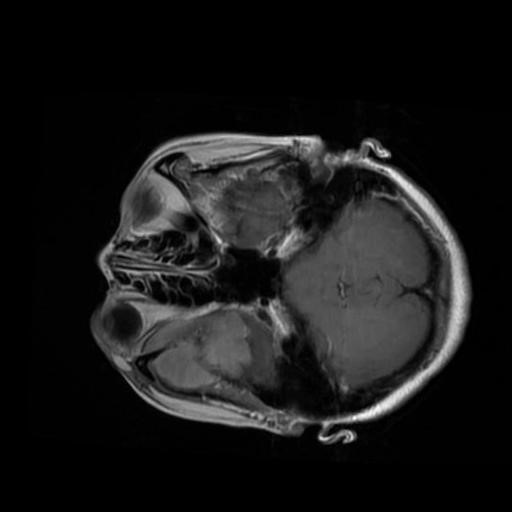
Label: brain_menin